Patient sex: F
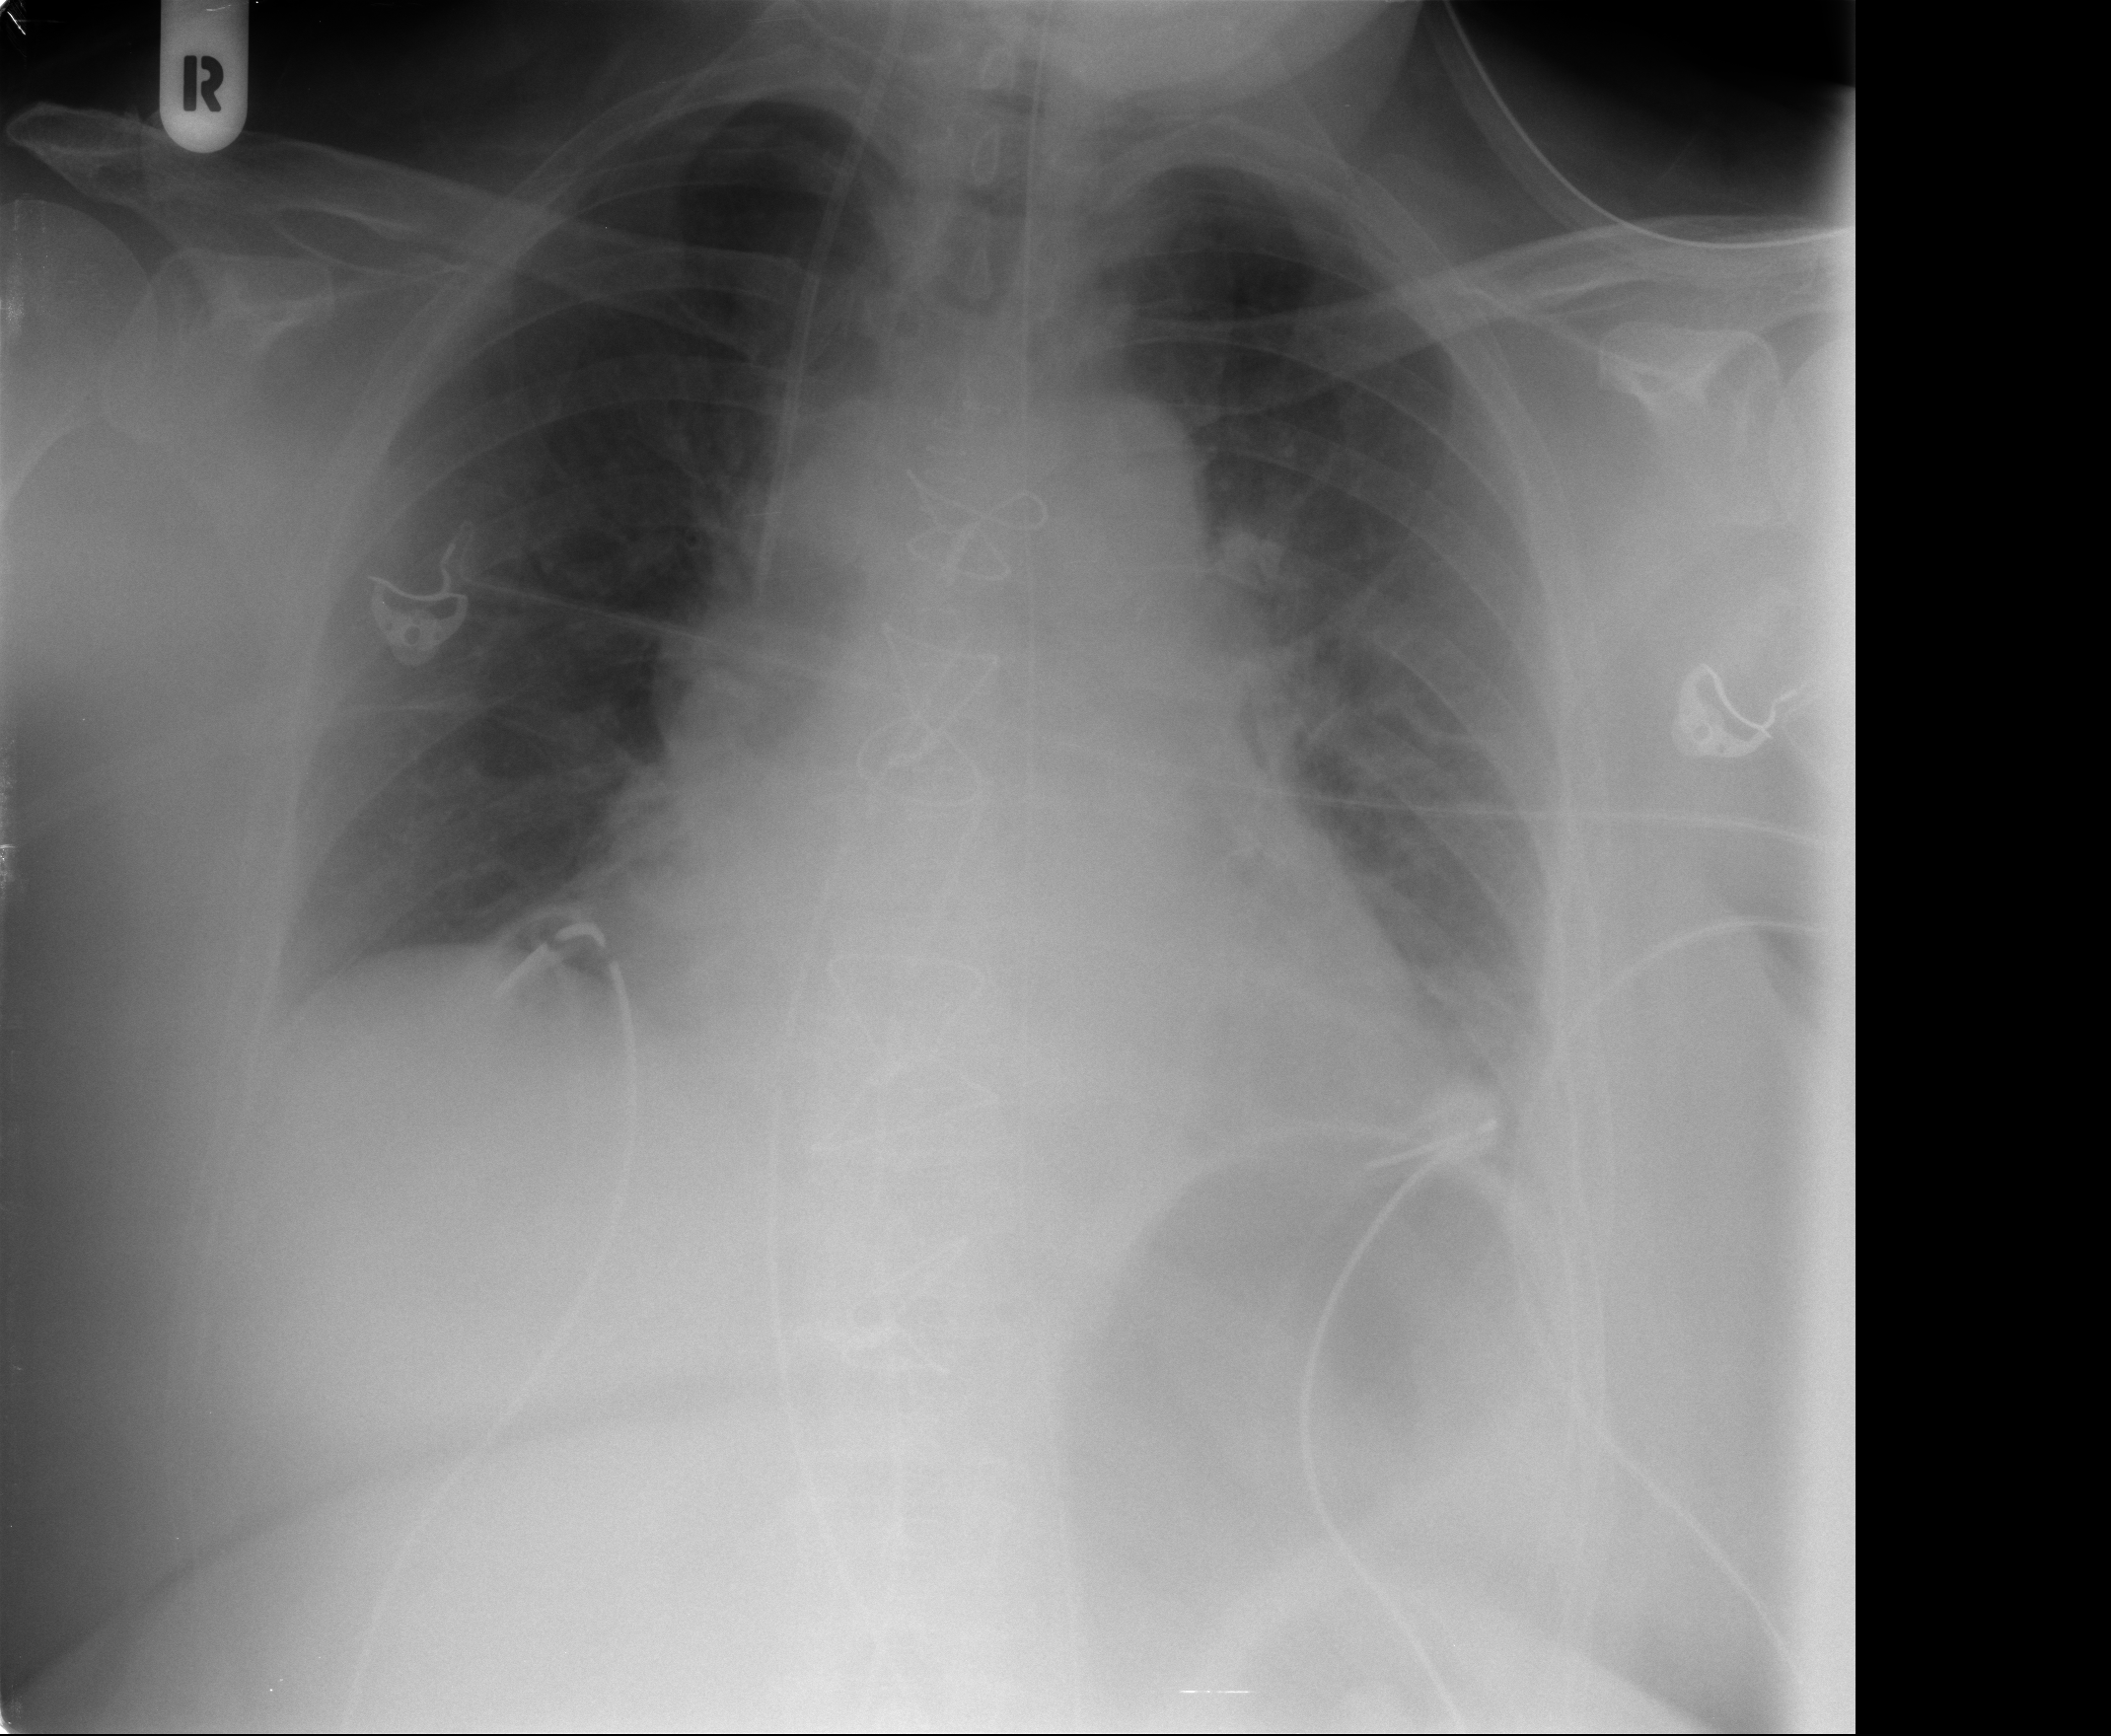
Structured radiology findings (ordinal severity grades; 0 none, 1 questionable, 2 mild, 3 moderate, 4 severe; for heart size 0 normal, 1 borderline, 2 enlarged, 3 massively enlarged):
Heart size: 2
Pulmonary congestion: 0
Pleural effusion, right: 1
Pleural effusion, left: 1
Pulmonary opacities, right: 0
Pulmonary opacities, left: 0
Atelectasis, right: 2
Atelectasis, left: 2